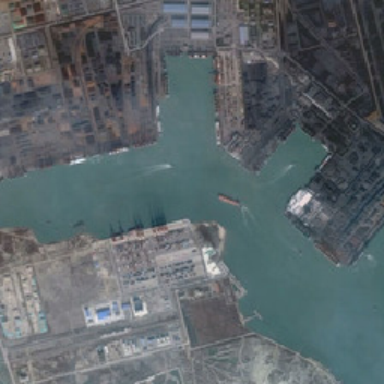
Some boats are located in the harbor surrounded by farmland and camps .